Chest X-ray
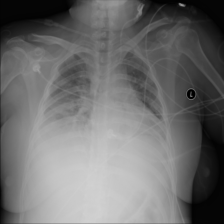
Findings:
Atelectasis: negative
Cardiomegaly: negative
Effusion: negative
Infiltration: negative
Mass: negative
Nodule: negative
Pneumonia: negative
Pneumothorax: negative
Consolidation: positive
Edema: negative
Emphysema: negative
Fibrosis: negative
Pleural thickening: negative
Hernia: negative